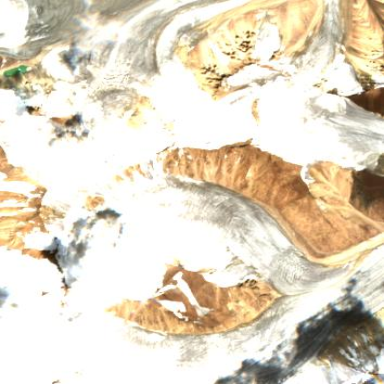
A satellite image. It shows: Majestic glacier in the distance.